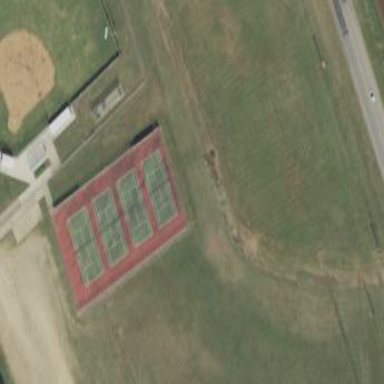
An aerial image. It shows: Tennis court on the leisure land pitch.